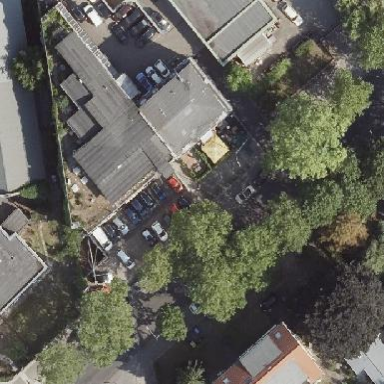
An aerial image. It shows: Building with rooftop parking area.